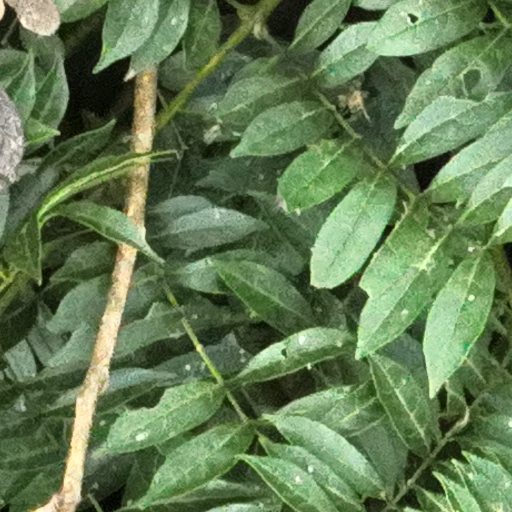
Species: Jacaranda copaia
GBIF accepted scientific name: Jacaranda copaia
Crown area (m\u00b2): 161.491